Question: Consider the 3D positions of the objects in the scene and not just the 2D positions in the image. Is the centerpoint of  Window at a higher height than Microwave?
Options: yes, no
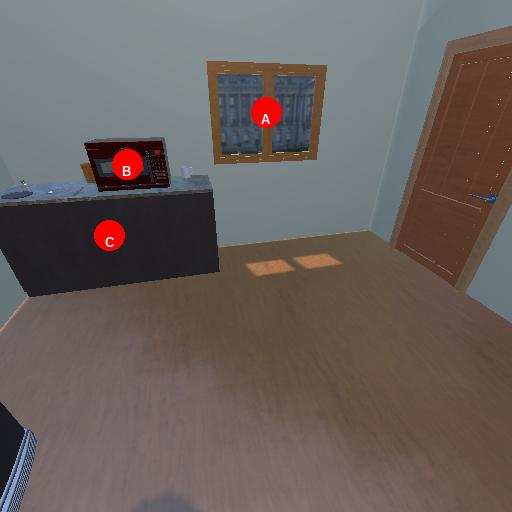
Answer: yes